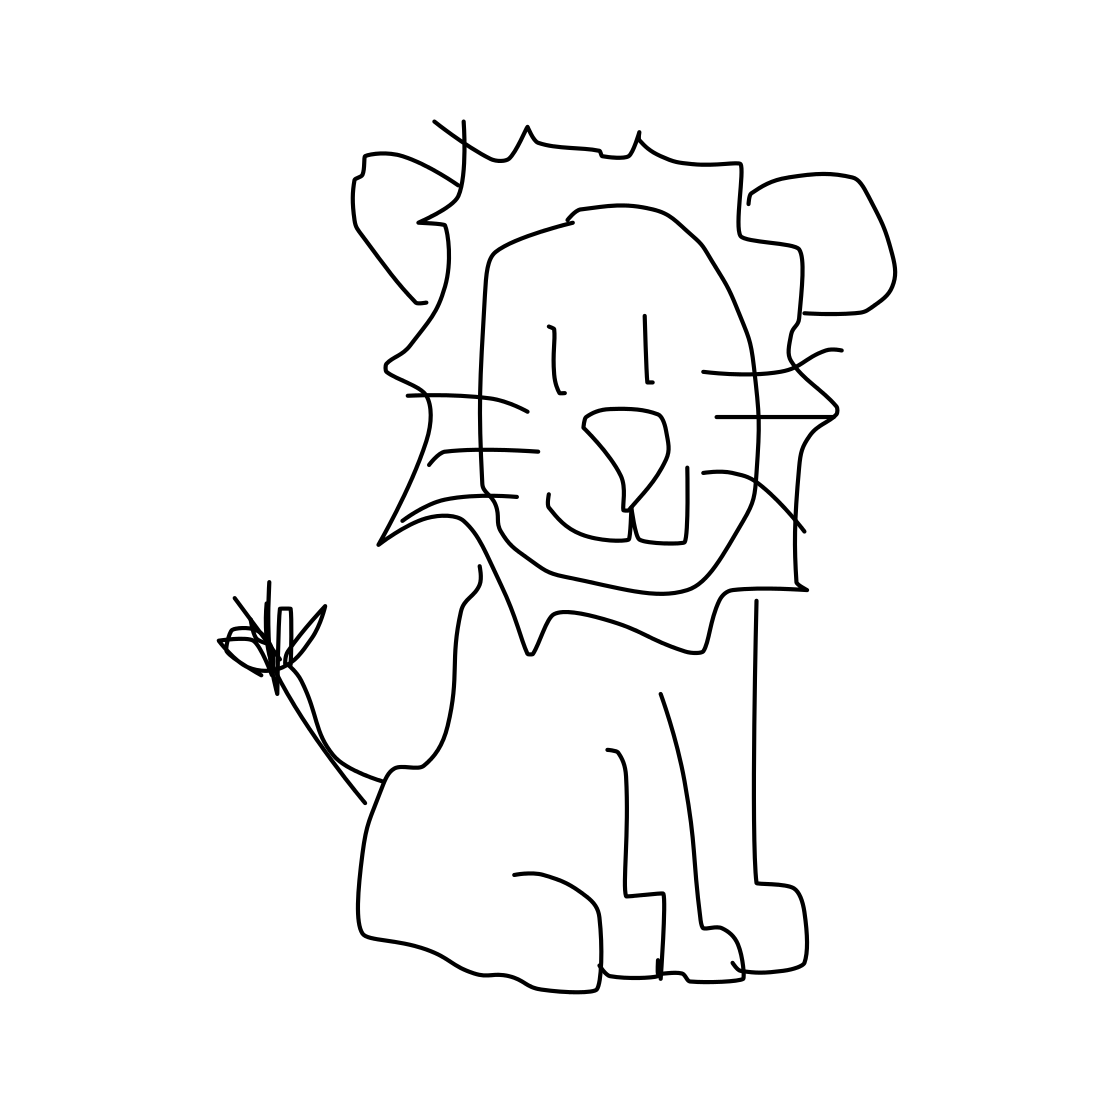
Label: lion